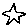
Label: star